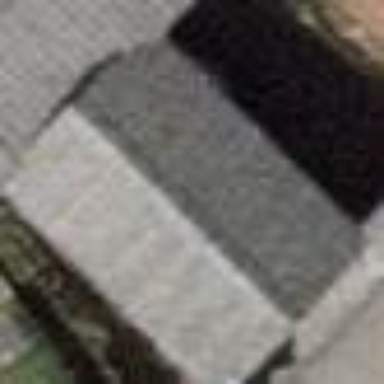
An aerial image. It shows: Garage.